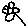
Label: flower